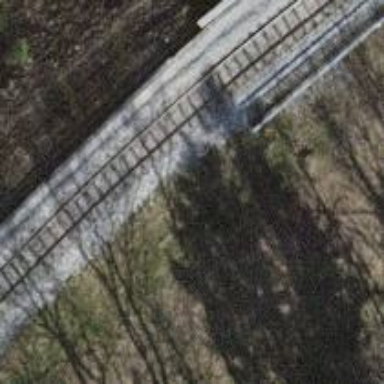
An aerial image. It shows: Single-track railway with electrified contact lines.